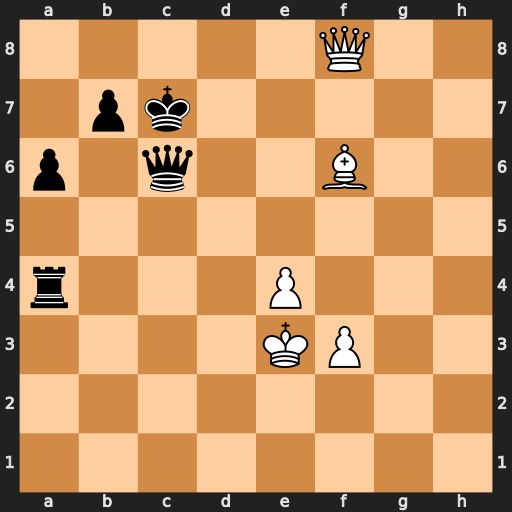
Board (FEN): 5Q2/1pk5/p1q2B2/8/r3P3/4KP2/8/8
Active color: w
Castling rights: -
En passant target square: -
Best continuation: Qd8#